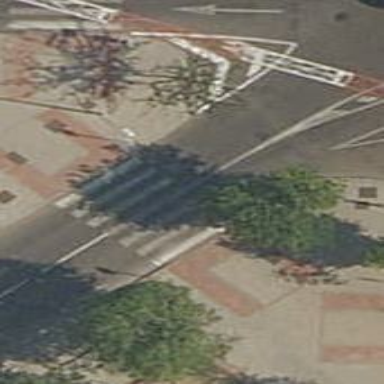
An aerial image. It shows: Uncontrolled crossing on the road.